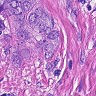
Metastatic tissue present: yes